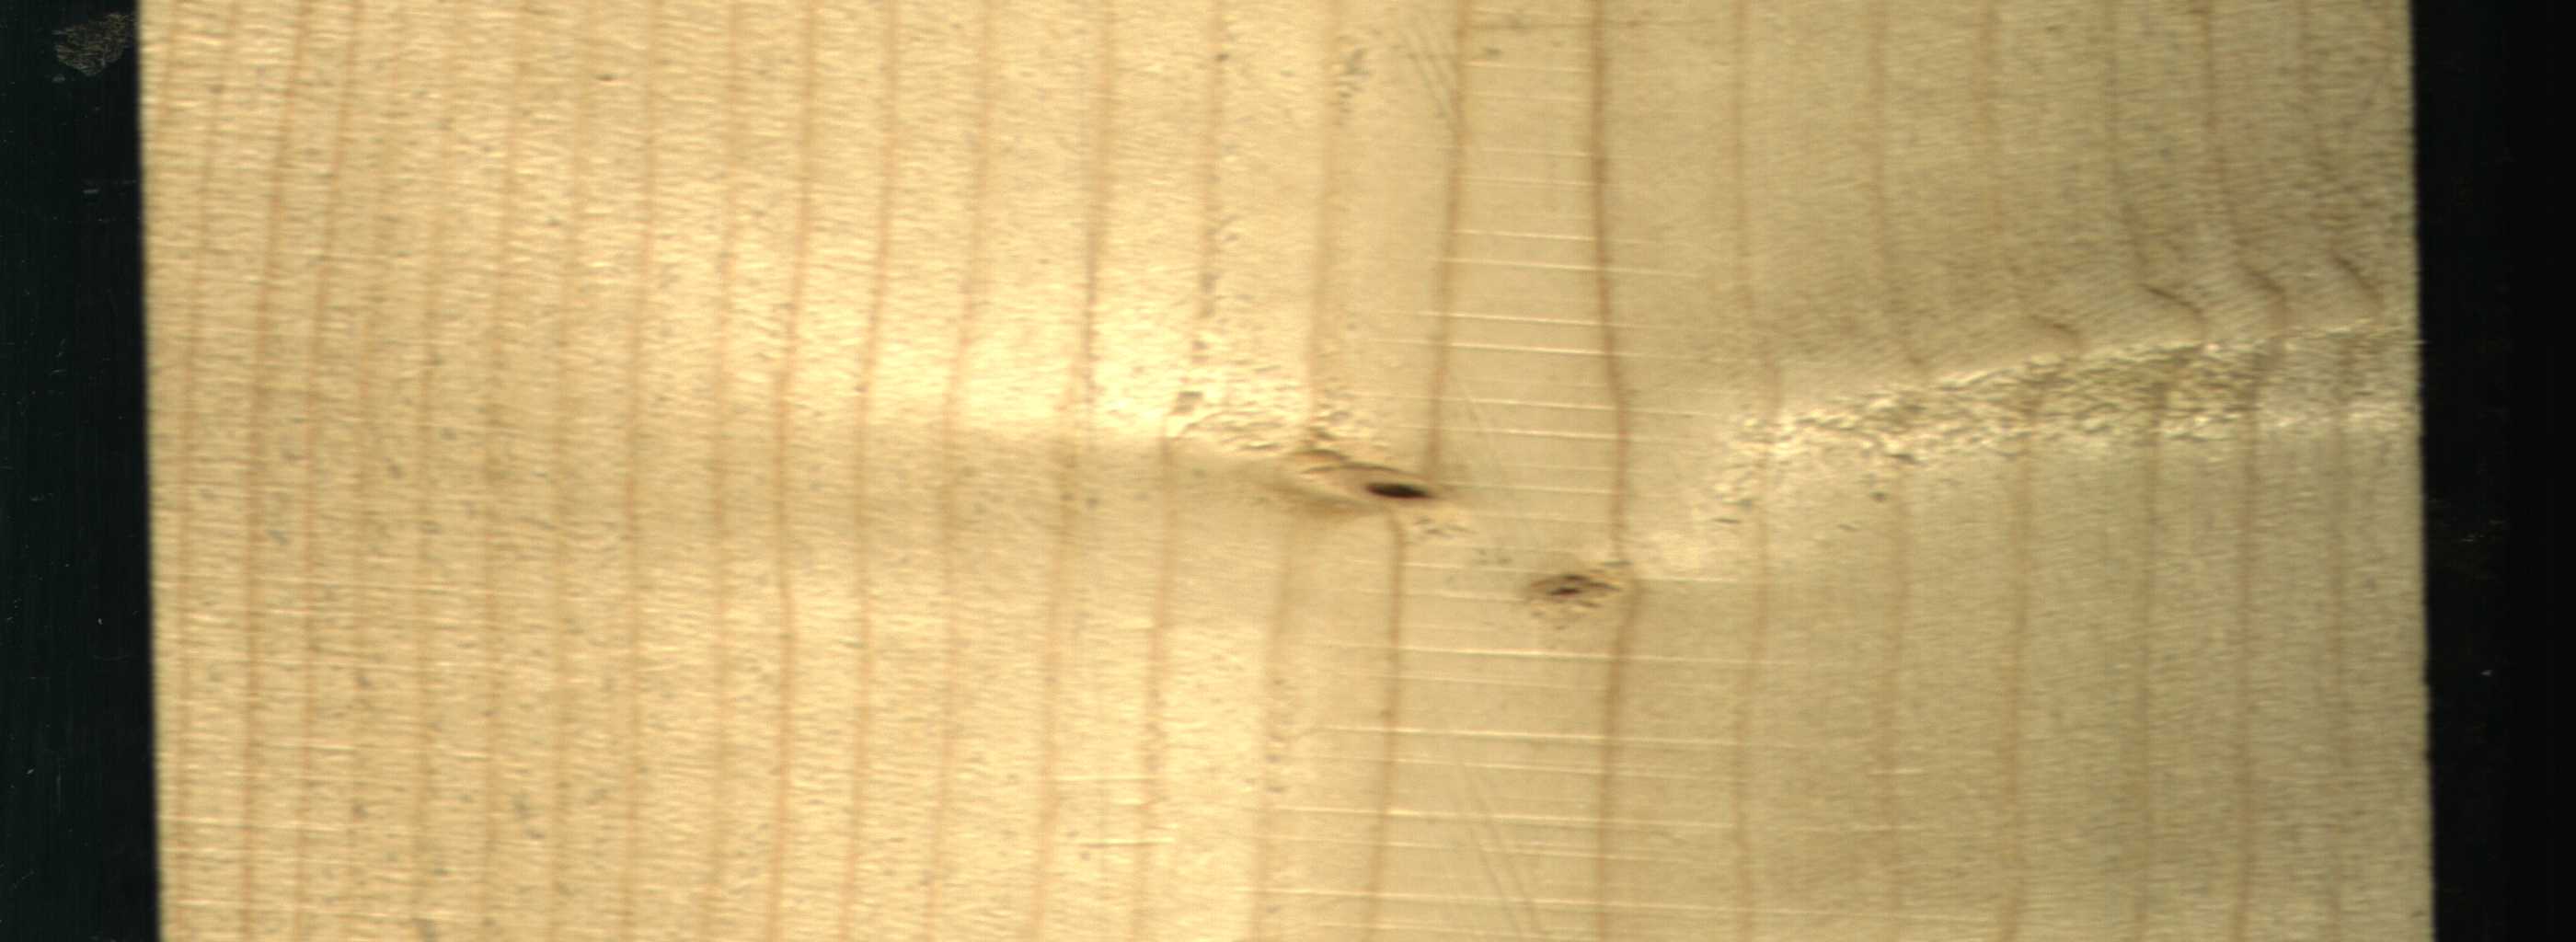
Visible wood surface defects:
Dead_Knot
Live_Knot